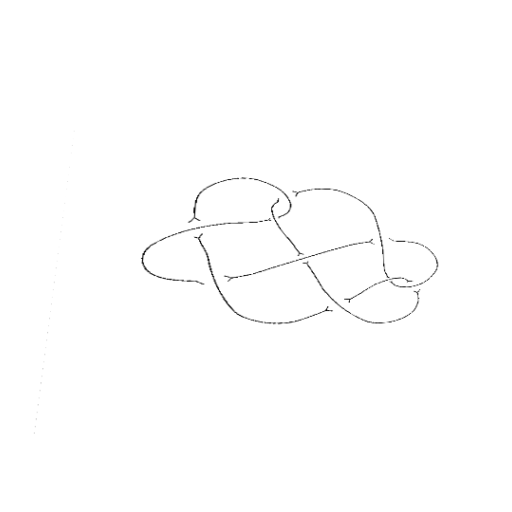
Crossing number: 9